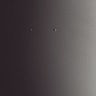
Metastatic tissue present: no